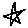
Label: star